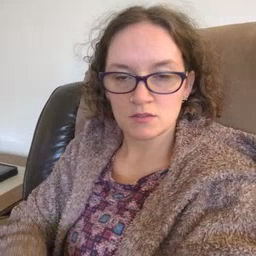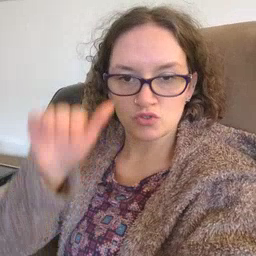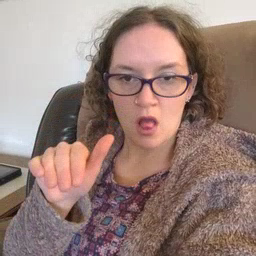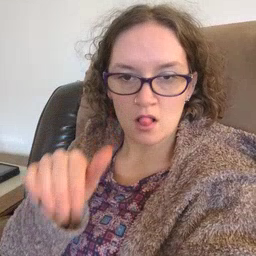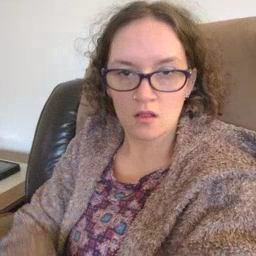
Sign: child